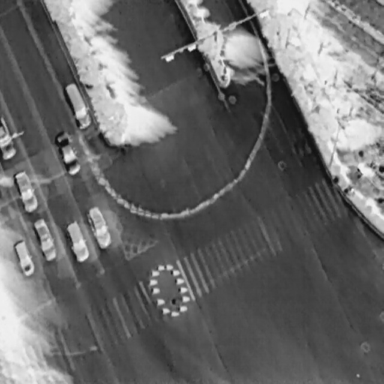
There are seven Cars in the infrared image.